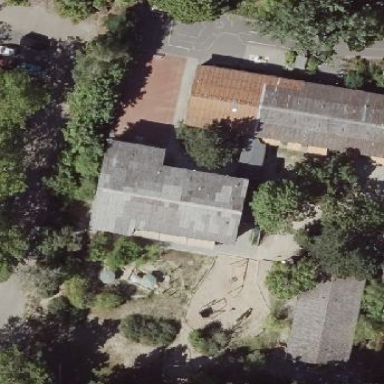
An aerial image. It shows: Kindergarten building.